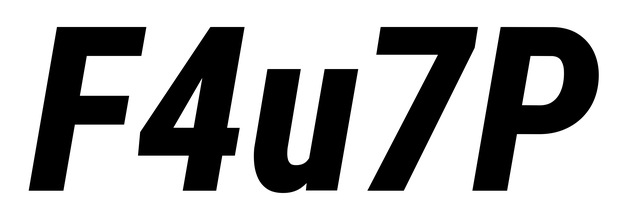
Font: Roboto-Italic_Condensed_ExtraBold_Italic